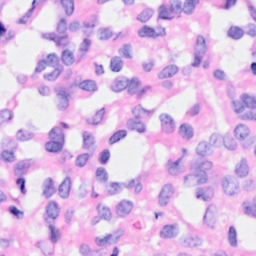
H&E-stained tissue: Breast